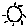
Label: sun